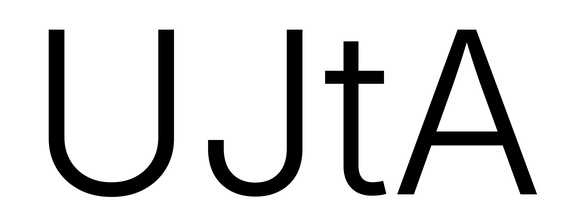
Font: Inter_Light